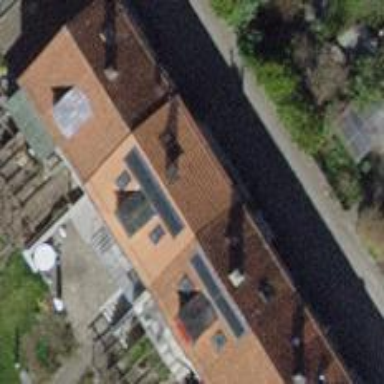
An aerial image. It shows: Gabled house with tiled roof.